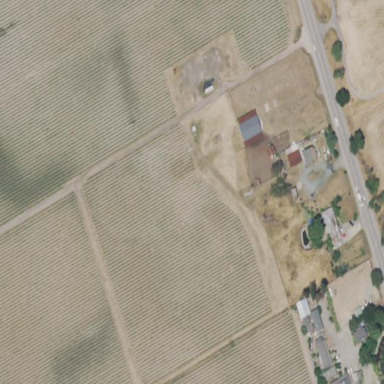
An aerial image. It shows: Vineyard where grapes are grown.